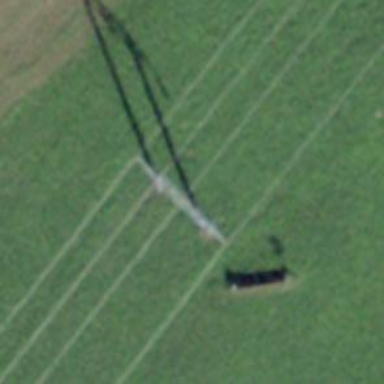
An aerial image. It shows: H-frame designed tower for power lines.